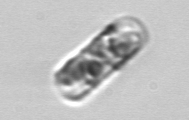
Label: Guinardia_delicatula